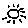
Label: sun